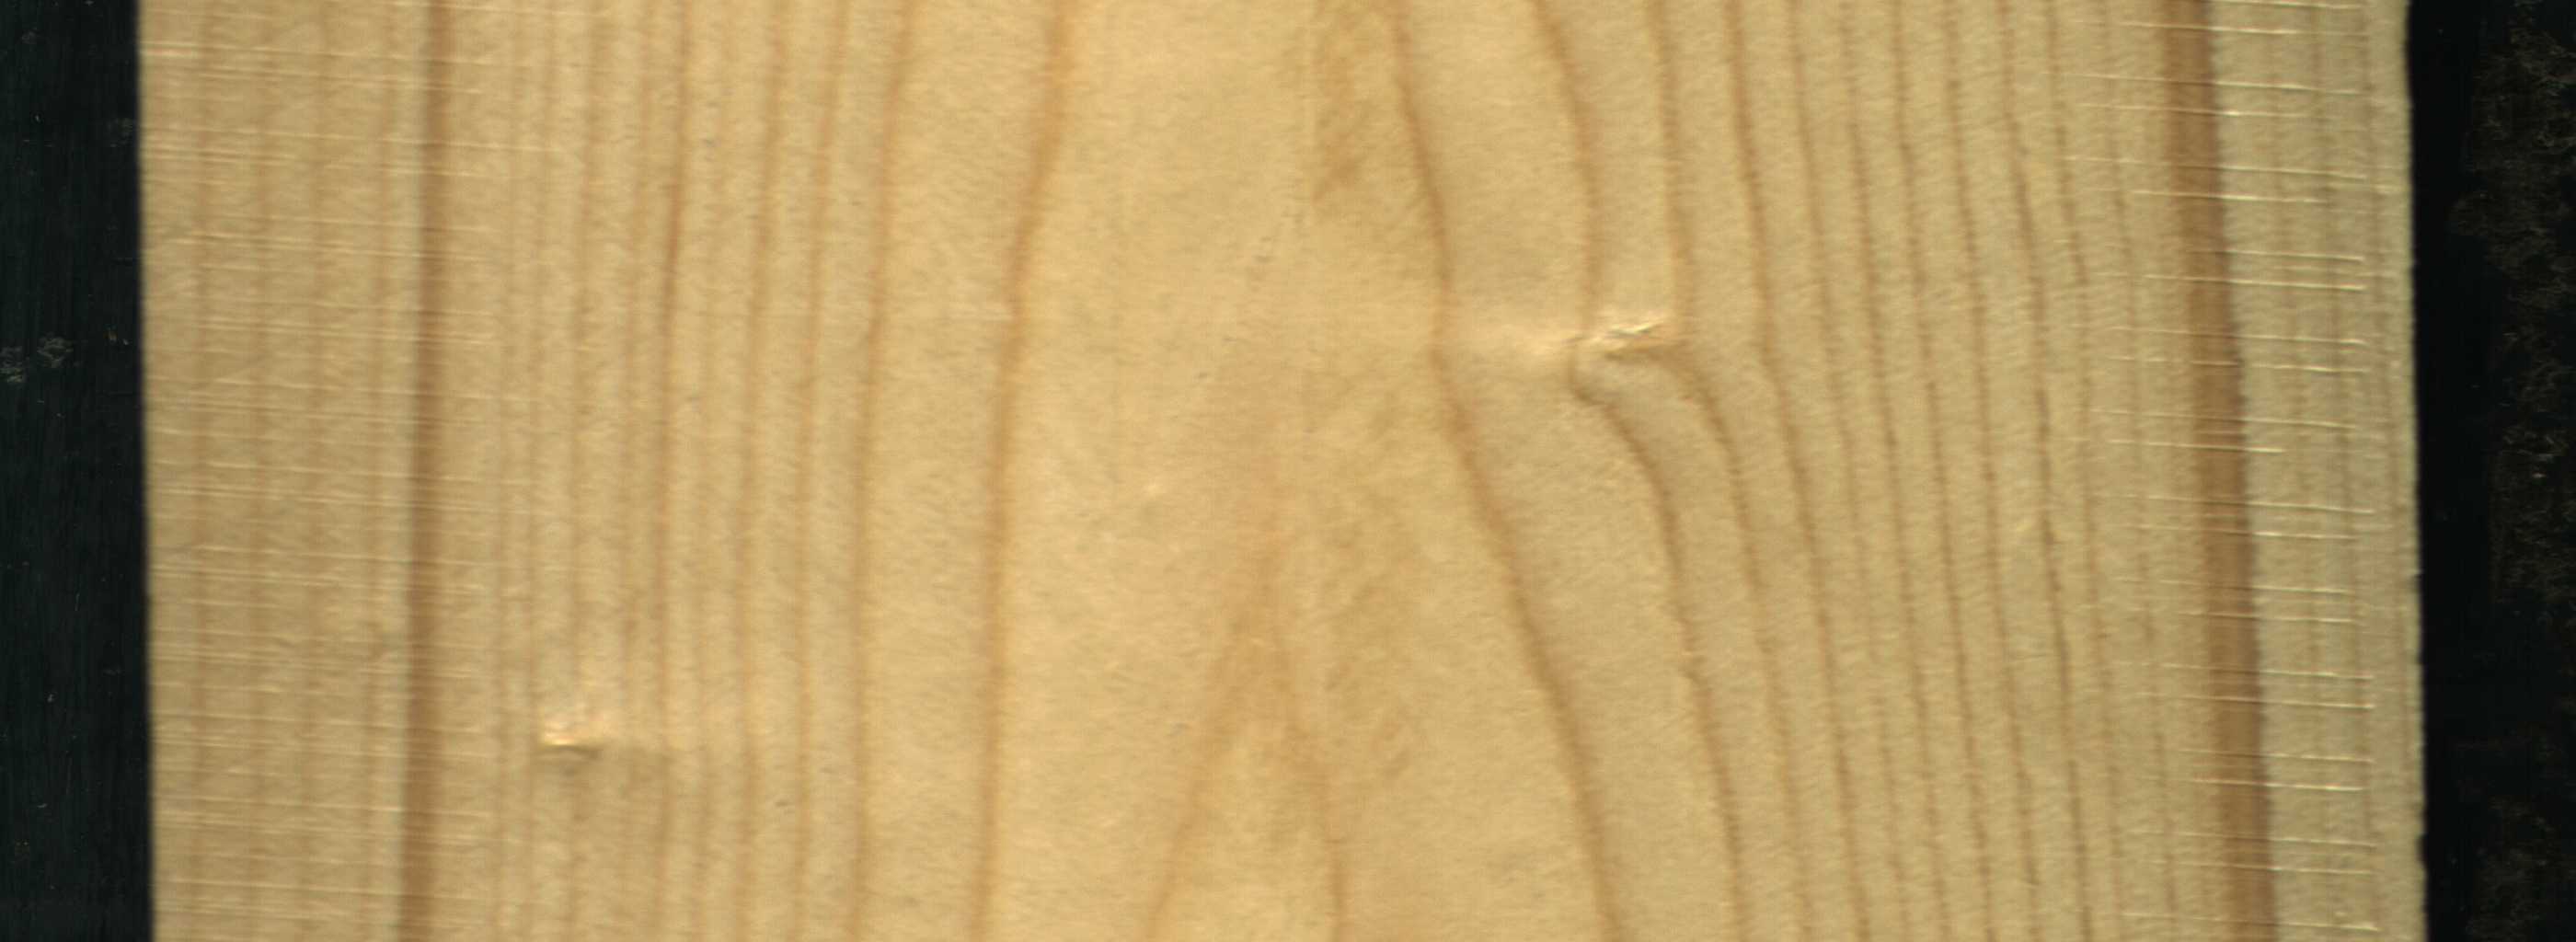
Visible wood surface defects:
Quartzity
Quartzity